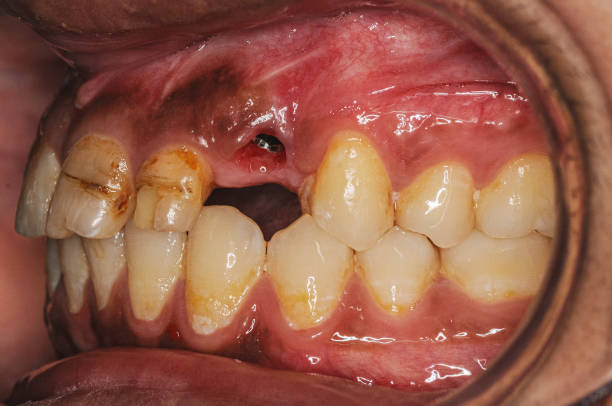
Condition: Gingivitis